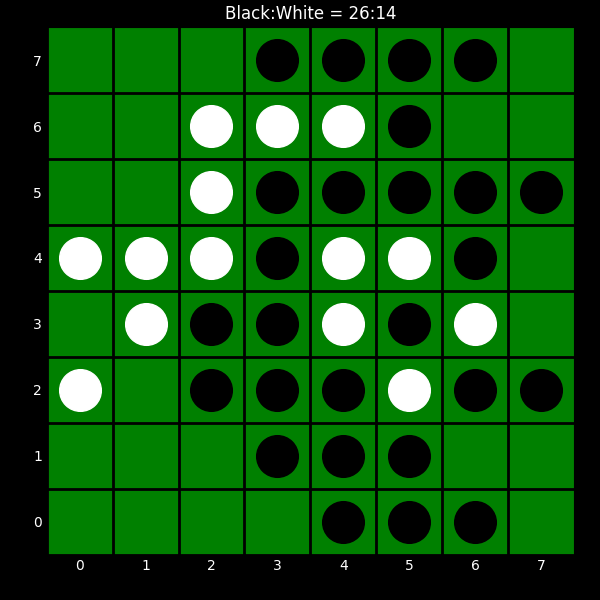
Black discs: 26
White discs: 14